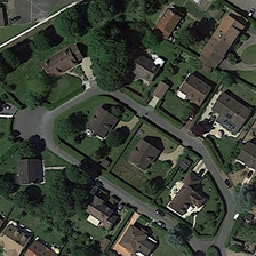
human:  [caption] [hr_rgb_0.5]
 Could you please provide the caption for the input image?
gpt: There is a circular aisle on the ground.

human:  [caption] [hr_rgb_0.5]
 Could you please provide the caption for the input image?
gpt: on the ground with circular path.

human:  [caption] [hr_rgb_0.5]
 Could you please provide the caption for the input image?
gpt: walkway is surrounded by residential buildings and green trees .

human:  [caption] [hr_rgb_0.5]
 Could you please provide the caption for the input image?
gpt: On the ground with a circular sidewalk.

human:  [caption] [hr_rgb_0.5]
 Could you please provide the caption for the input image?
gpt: walkway is surrounded by residential buildings and green trees .